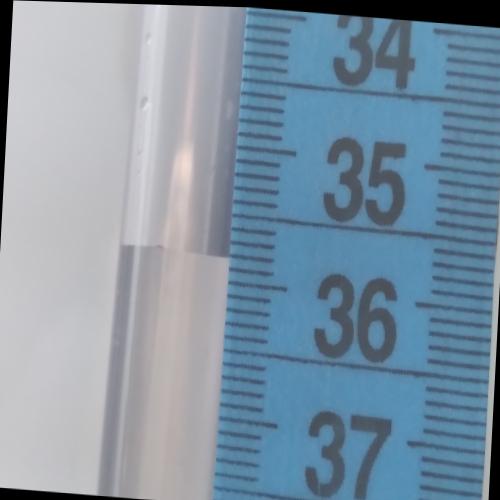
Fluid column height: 35.8 cm